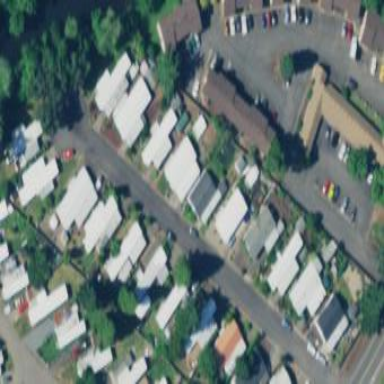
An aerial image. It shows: Residential area known as trailer park.